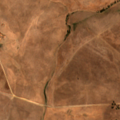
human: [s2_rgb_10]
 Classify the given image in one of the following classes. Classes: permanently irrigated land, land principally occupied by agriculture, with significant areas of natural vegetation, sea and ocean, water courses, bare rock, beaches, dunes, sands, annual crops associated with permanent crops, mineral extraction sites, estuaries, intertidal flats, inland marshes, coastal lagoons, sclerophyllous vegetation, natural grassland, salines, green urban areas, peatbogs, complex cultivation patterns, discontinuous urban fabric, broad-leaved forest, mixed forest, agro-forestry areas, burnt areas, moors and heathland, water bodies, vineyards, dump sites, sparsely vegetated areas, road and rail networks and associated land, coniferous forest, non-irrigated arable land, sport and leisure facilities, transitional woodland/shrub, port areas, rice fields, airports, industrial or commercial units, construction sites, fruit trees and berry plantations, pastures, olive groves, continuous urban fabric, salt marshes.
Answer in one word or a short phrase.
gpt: non-irrigated arable land